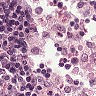
Metastatic tissue present: no